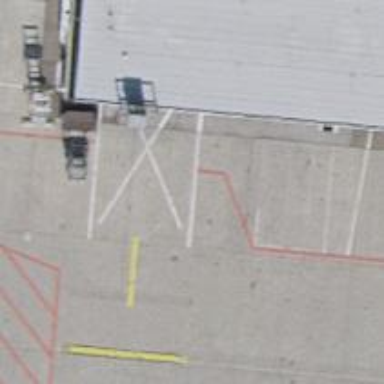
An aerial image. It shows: Airport parking position.